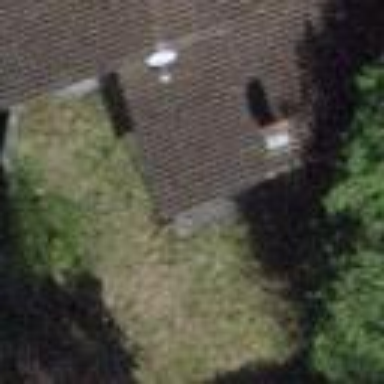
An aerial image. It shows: Semi-detached house.